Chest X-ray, PA view. Patient: 21 years old, sex M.
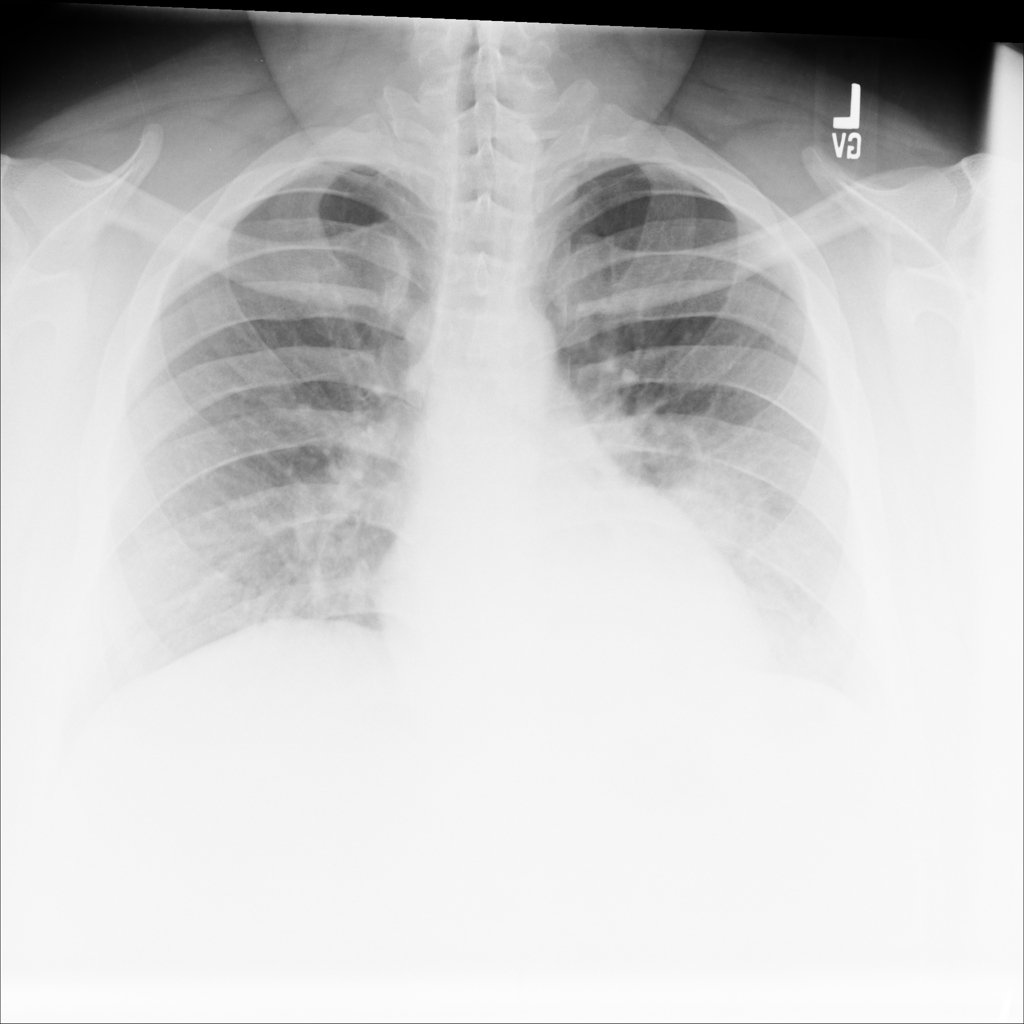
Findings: No Finding